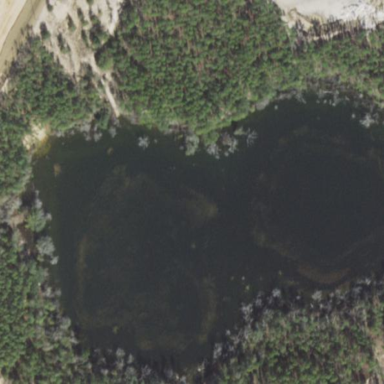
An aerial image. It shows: Beautiful lake surrounded by nature.